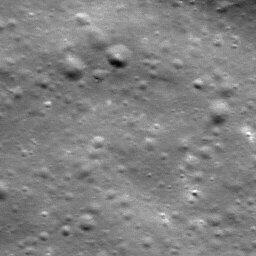
Host type: background_regolith
Lunar coordinates: latitude nan, longitude nan